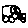
Label: car